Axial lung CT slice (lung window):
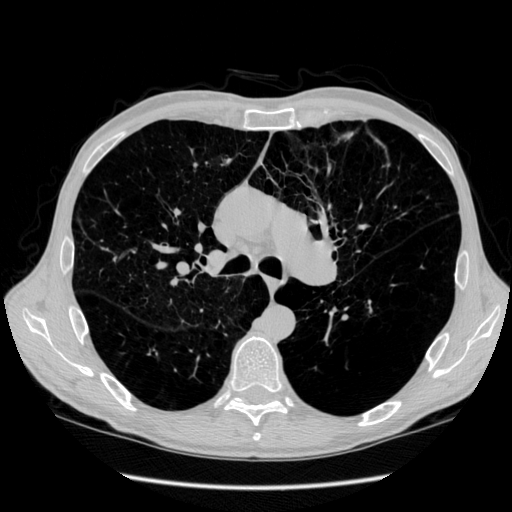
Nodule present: no